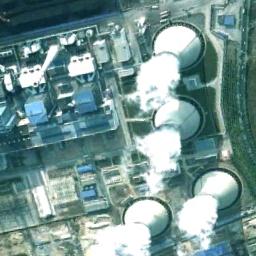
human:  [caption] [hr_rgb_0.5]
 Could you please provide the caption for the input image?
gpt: There is a round space next to this thermal power station .

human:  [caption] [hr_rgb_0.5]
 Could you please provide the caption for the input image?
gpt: Many buildings of different shapes are next to the thermal power station .

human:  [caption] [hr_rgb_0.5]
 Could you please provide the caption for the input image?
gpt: The thermal power station is on the grass next to some buildings with white mist above .

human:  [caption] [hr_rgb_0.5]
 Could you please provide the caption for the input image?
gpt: There are neatly planned plants and equipment in the thermal power station  Four cooling towers are steaming and there is a chimney .

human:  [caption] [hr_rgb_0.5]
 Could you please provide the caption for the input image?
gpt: There are many buildings and several chimneys on the thermal power station .